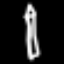
Label: pencil